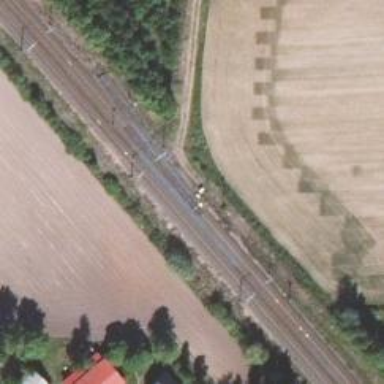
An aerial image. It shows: Siding railway line with electrified contact line for the trains.